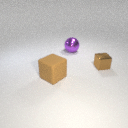
large purple metal sphere to the right of large brown rubber cube